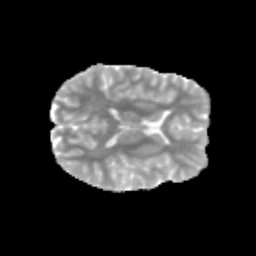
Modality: MD
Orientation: axial
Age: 10
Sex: female
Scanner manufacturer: siemens
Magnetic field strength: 3 T
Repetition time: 3.8 s
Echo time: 0.07 s